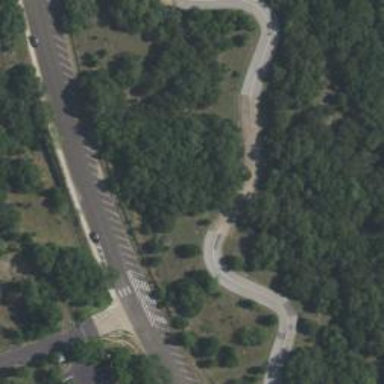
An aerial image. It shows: Cycling track on embankment designed for the sport of cycling.